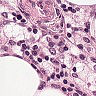
Metastatic tissue present: no